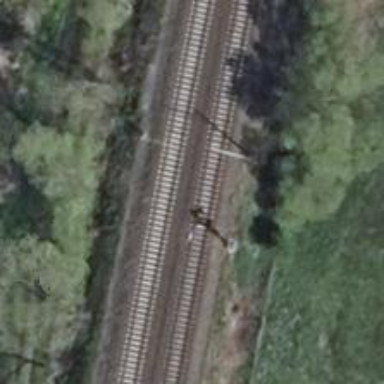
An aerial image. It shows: Railway signal.